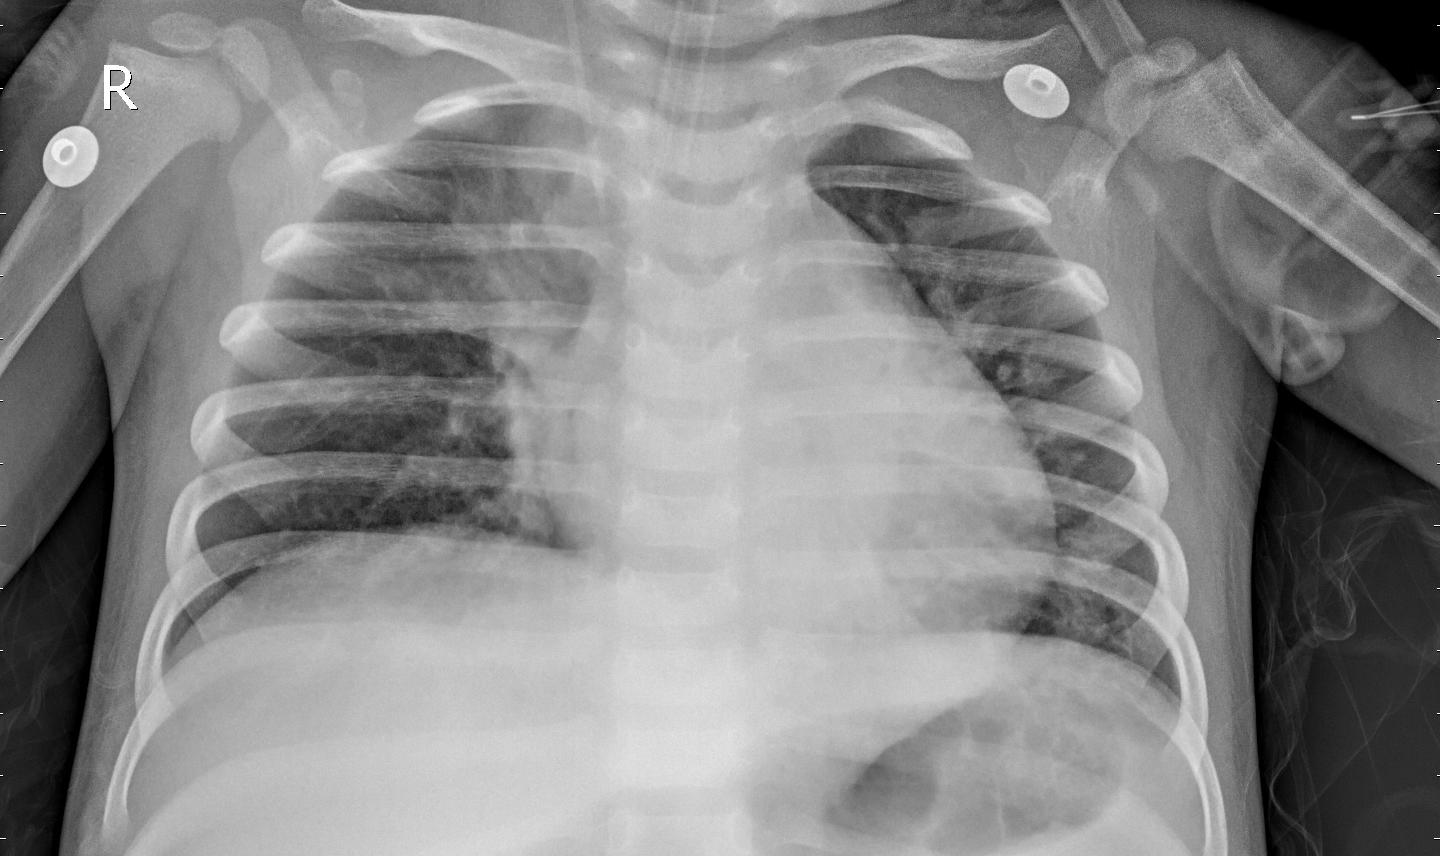
Diagnosis: PNEUMONIA